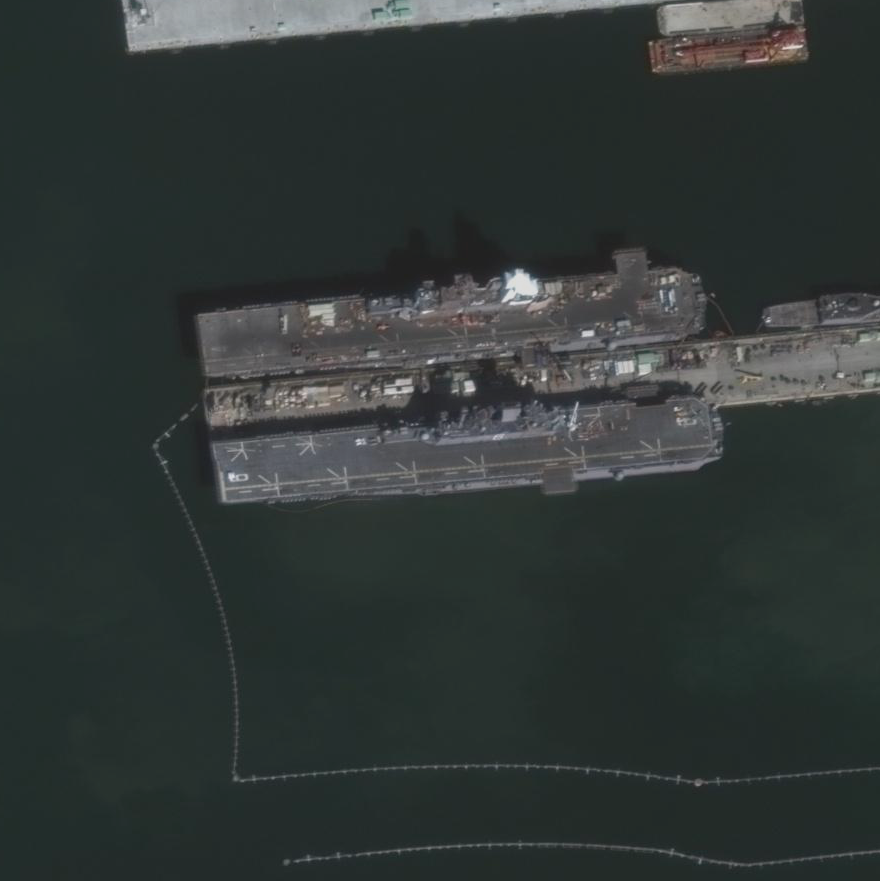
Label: assault